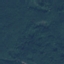
Land use / land cover class: Forest